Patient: sex M, age 67
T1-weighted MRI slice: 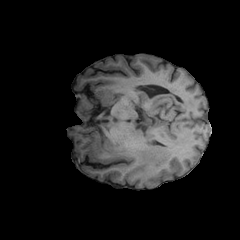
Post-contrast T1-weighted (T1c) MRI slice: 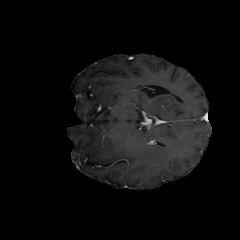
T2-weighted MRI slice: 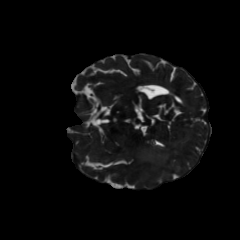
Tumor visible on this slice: no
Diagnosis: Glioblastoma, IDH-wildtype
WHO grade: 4